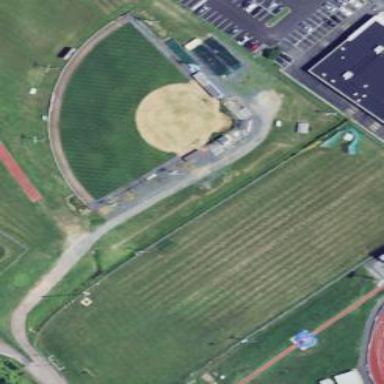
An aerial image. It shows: Baseball pitch for leisure and sports activities.